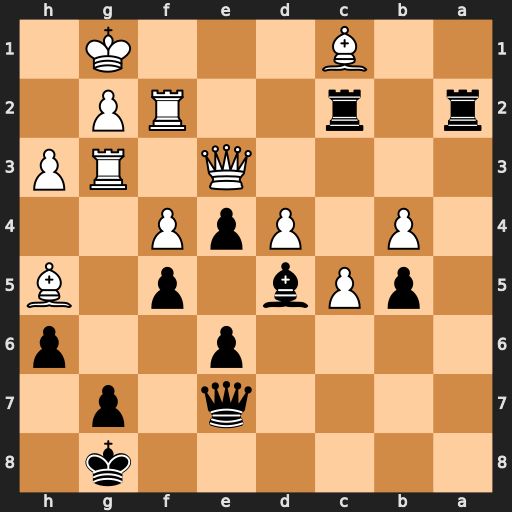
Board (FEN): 6k1/4q1p1/4p2p/1pPb1p1B/1P1PpP2/4Q1RP/r1r2RP1/2B3K1
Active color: b
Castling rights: -
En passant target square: -
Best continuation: Rxf2 Qxf2 Rxf2